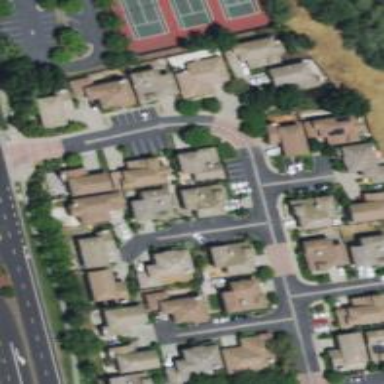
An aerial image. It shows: Residential road with sidewalk on the left side.